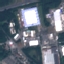
Land use / land cover: Industrial